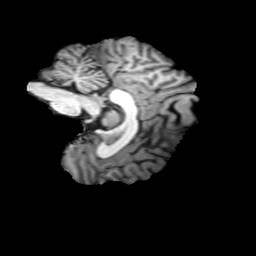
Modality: T1w
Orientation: sagittal
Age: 31
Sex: female
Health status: ill